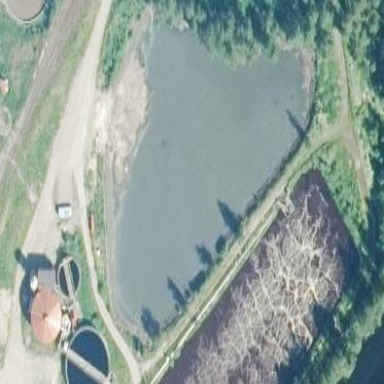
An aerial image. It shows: Peaceful pond surrounded by nature.